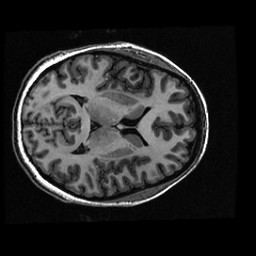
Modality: T1w
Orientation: axial
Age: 21
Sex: female
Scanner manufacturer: ge
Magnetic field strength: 3 T
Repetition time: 0.01144 s
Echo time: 0.005012 s